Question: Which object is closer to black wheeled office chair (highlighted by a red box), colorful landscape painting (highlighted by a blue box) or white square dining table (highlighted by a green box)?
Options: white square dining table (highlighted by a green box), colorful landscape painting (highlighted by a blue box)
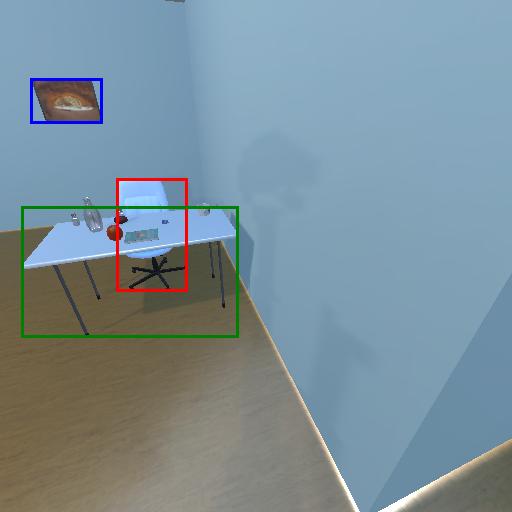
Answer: white square dining table (highlighted by a green box)